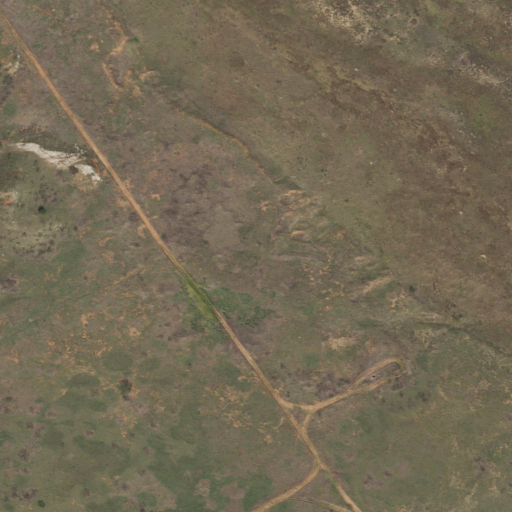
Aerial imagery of valley in Texas named Saddle Horse Canyon containing grassland, shrub, herbaceous wetlands, and woody wetlands